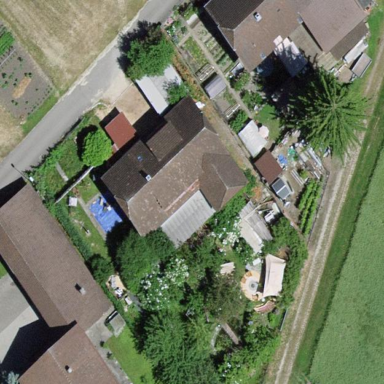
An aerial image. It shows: Farm building.